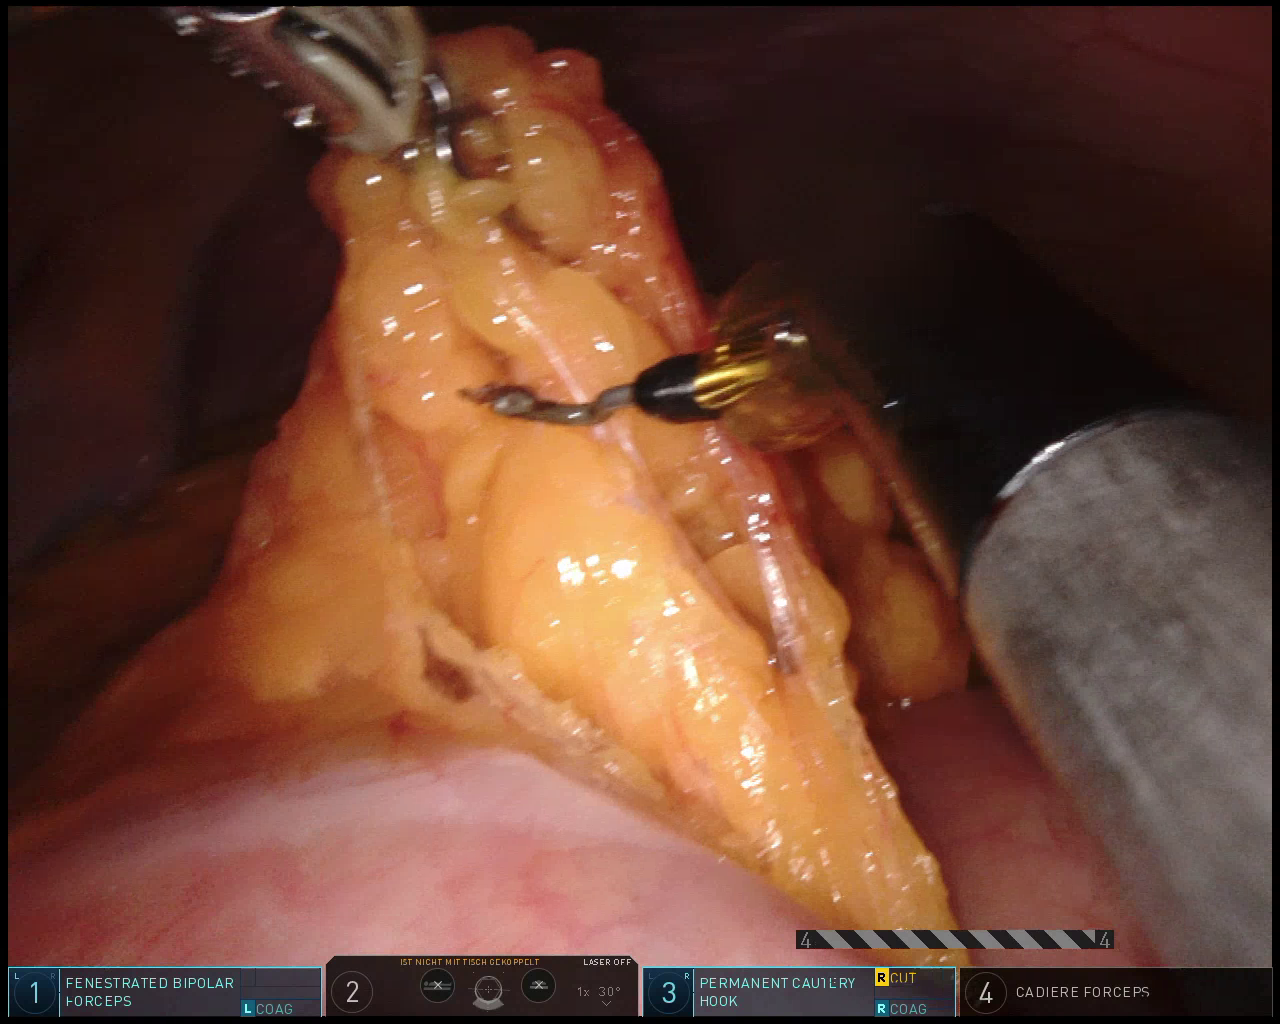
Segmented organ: colon
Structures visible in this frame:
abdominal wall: yes
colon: yes
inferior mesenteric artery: no
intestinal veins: no
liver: no
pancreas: no
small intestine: no
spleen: no
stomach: no
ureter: no
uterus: no
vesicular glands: no